Question: I have recently upgraded from Boost 1.54 to 1.57. But when I look in my lib directory where all my boost library files are located, I do not see libboost_log.so
I ran ./bootstrap.sh --show-libraries to see what should get installed and I received the following:
'''
pdl@pdl-VirtualBox:~/Downloads/boost_1_57_0$ ./bootstrap.sh --show-libraries
Building Boost.Build engine with toolset gcc... tools/build/src/engine/bin.linuxx86_64/b2
The following Boost libraries have portions that require a separate build
and installation step. Any library not listed here can be used by including
the headers only.
The Boost libraries requiring separate building and installation are:
- atomic
- chrono
- container
- context
- coroutine
- date_time
- exception
- filesystem
- graph
- graph_parallel
- iostreams
- locale
- log
- math
- mpi
- program_options
- python
- random
- regex
- serialization
- signals
- system
- test
- thread
- timer
- wave
pdl@pdl-VirtualBox:~/Downloads/boost_1_57_0$
'''
I need to install the log library. It is a separate library that I downloaded separately as shown here:

I've been through the documents, Getting Started Guide, and looked on-line for how to install these separate libraries but I'm just not getting it.
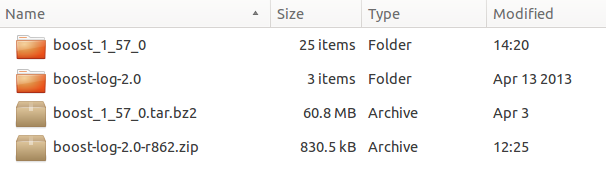
Answer: The separate 'boost::log' library shouldn't be necessary.
Instead, make sure that 'boost::log' was build with your standard install of Boost.
If it wasn't, try making sure you have all of Boost's build dependencies installed
(if on Ubuntu, try '$ sudo apt-get build-dep boost1.54' or similar)
before re-running './b2'.